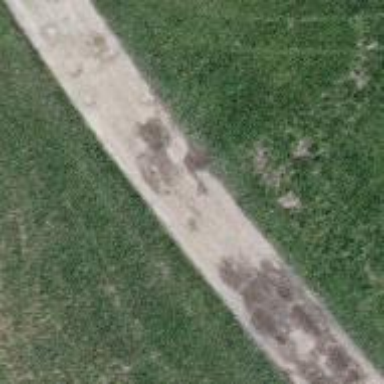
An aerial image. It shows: Compacted track with grade2 level.